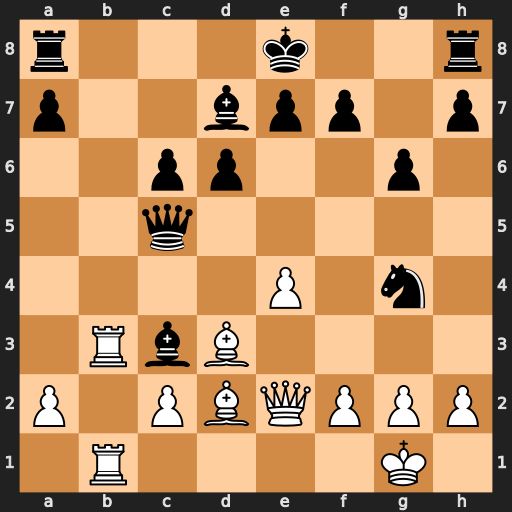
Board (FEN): r3k2r/p2bpp1p/2pp2p1/2q5/4P1n1/1RbB4/P1PBQPPP/1R4K1
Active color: w
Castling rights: kq
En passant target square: -
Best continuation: Rb8+ Rxb8 Rxb8+ Bc8 Rxc8+